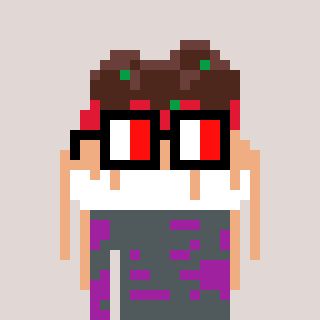
a pixel art character with square glasses with black frames and red eyes, a spaghetti-shaped head and a magenta-colored body on a warm background